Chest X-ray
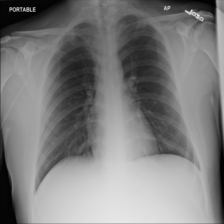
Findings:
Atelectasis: negative
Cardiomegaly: negative
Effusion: negative
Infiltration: negative
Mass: negative
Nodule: negative
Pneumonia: negative
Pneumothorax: negative
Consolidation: negative
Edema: negative
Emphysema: negative
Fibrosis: negative
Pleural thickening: negative
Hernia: negative